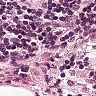
Metastatic tissue present: no